Question: Is there any way to find the touched area/space in the screen (e.g, if you kept your thumb on the screen it needs to return the frame area covered by thumb)?

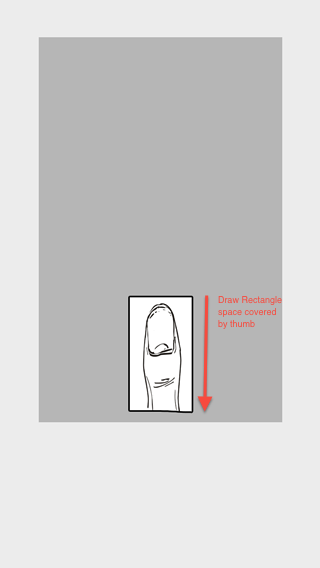
Answer: New in iOS 8.0 is the <URL> property of 'UITouch' that should give you the data you need:
> Use the value in this property to determine the size of the touch that was reported by the hardware. This value is an approximation of the size and can vary by the amount specified in the majorRadiusTolerance property.